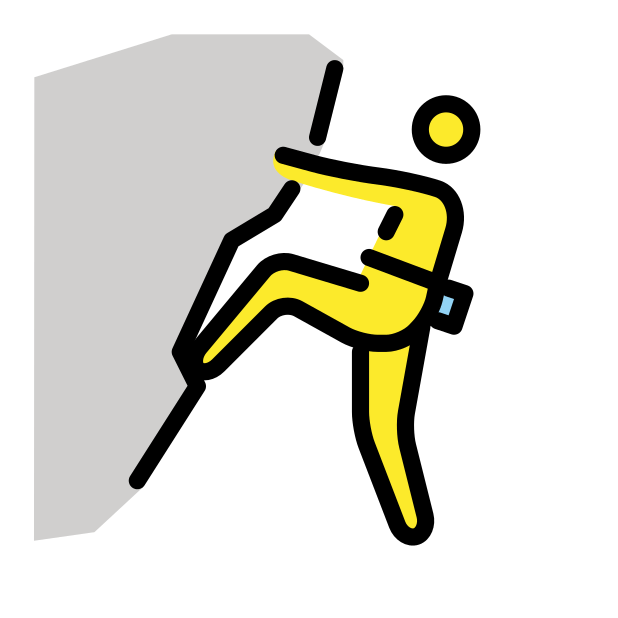
person climbing